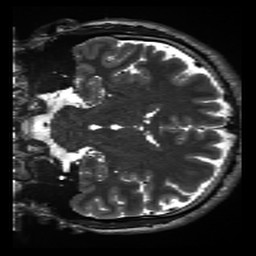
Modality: inplaneT2
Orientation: coronal
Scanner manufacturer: siemens
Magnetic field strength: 3 T
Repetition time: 11 s
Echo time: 0.059 s